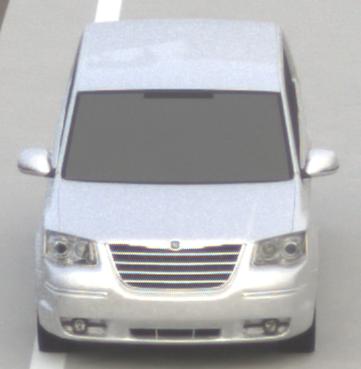
Make: Chrysler
Model: Grand Voyager 3.8
Detailed model: Grand Voyager
Model produced from: 2008/03
Model produced until: 2010/12
Doors: 5
Color: white
Road condition: dry road
Daytime: morning or afternoon
Contrast: low contrast